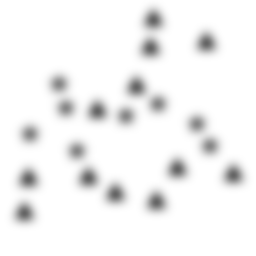
Squares: 0
Triangles: 12
Stars: 8
Total shapes: 20